Question: I have table like this

And I need do selection 7 buttons and more. with min and max.
Like type="checkbox" or type="radio" but with type="button" (to do style button with css/css3)
'''
<div class="button">
<table>
<tr>
<td>
<input type="button" id="button1" name="1" value="01" />
<input type="button" id="button1" name="2" value="02" />
<input type="button" id="button1" name="3" value="03" />
<input type="button" id="button1" name="4" value="04" />
<input type="button" id="button1" name="5" value="05" />
<input type="button" id="button1" name="6" value="06" />
<input type="button" id="button1" name="7" value="07" />
<input type="button" id="button1" name="8" value="08" />
<input type="button" id="button1" name="9" value="09" />
<input type="button" id="button1" name="10" value="10" />
</td>
</tr>
<tr>
<td>
<input type="button" id="button1" name="11" value="11" />
<input type="button" id="button1" name="12" value="12" />
<input type="button" id="button1" name="13" value="13" />
<input type="button" id="button1" name="14" value="14" />
<input type="button" id="button1" name="15" value="15" />
<input type="button" id="button1" name="16" value="16" />
<input type="button" id="button1" name="17" value="17" />
<input type="button" id="button1" name="18" value="18" />
<input type="button" id="button1" name="19" value="19" />
<input type="button" id="button1" name="20" value="20" />
</td>
</tr>
<tr>
<td>
<input type="button" id="button1" name="21" value="21" />
<input type="button" id="button1" name="22" value="22" />
<input type="button" id="button1" name="23" value="23" />
<input type="button" id="button1" name="24" value="24" />
<input type="button" id="button1" name="25" value="25" />
<input type="button" id="button1" name="26" value="26" />
<input type="button" id="button1" name="27" value="27" />
<input type="button" id="button1" name="28" value="28" />
<input type="button" id="button1" name="29" value="29" />
<input type="button" id="button1" name="30" value="30" />
</td>
</tr>
<tr>
<td>
<input type="button" id="button1" name="31" value="31" />
<input type="button" id="button1" name="32" value="32" />
<input type="button" id="button1" name="33" value="33" />
<input type="button" id="button1" name="34" value="34" />
<input type="button" id="button1" name="35" value="35" />
<input type="button" id="button1" name="36" value="36" />
<input type="button" id="button1" name="37" value="37" />
<input type="button" id="button1" name="38" value="38" />
<input type="button" id="button1" name="39" value="39" />
<input type="button" id="button1" name="40" value="40" />
</td>
</tr>
<tr>
<td>
<input type="button" id="button1" name="41" value="41" />
<input type="button" id="button1" name="42" value="42" />
<input type="button" id="button1" name="43" value="43" />
<input type="button" id="button1" name="44" value="44" />
<input type="button" id="button1" name="45" value="45" />
<input type="button" id="button1" name="46" value="46" />
<input type="button" id="button1" name="47" value="47" />
<input type="button" id="button1" name="48" value="48" />
<input type="button" id="button1" name="49" value="49" />
<input type="button" id="button1" name="50" value="50" />
</td>
</tr>
<tr>
<td>
<input type="button" id="button1" name="51" value="51" />
<input type="button" id="button1" name="52" value="52" />
<input type="button" id="button1" name="53" value="53" />
<input type="button" id="button1" name="54" value="54" />
<input type="button" id="button1" name="55" value="55" />
<input type="button" id="button1" name="56" value="56" />
<input type="button" id="button1" name="57" value="57" />
<input type="button" id="button1" name="58" value="58" />
<input type="button" id="button1" name="59" value="59" />
<input type="button" id="button1" name="60" value="60" />
</td>
</tr>
<tr>
<td>
<input type="button" id="button1" name="61" value="61" />
<input type="button" id="button1" name="62" value="62" />
<input type="button" id="button1" name="63" value="63" />
<input type="button" id="button1" name="64" value="64" />
<input type="button" id="button1" name="65" value="65" />
<input type="button" id="button1" name="66" value="66" />
<input type="button" id="button1" name="67" value="67" />
<input type="button" id="button1" name="68" value="68" />
<input type="button" id="button1" name="69" value="69" />
<input type="button" id="button1" name="70" value="70" />
</td>
</tr>
</table>
</div>
'''
Here is example <URL>
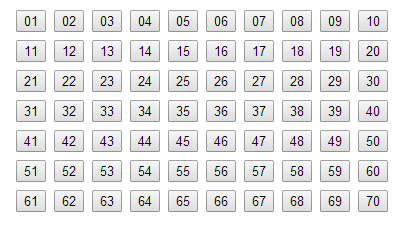
Answer: If you want to work with the inputs, use JavaScript not CSS.
With jQuery, you can add "focus" class.
'''
$(".button input[type=button]").click(function () {
$(this).toggleClass("focus");
});
$("#HS").click(function () { // Add an input
var array = []
$(".button input[type=button].focus").each(function () {
array.push($(this).val());
});
console.log(array.join(", "));
});
'''
See : <URL>
## Old solution :
'''
$("input[type=button]").click(function () {
$(this).toggleClass("focus");
});
'''
See : <URL>